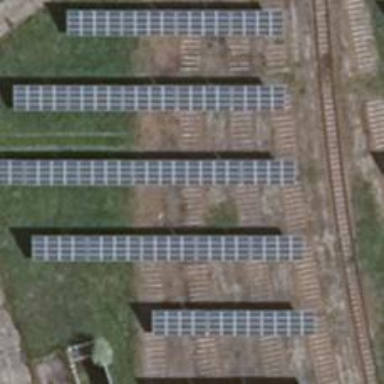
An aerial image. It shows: Abandoned railway.